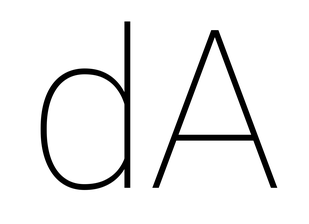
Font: Roboto_Thin